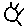
Label: sun